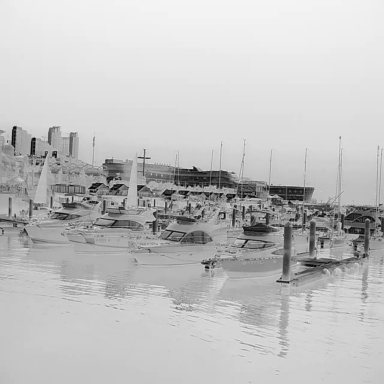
There are two sailboats in the infrared image.